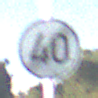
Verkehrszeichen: EndeGeschwindigkeit40
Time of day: MorningAfternoon
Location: Outdoor (Nature)
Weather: PartlyCloudy
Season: NotSpecified
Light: Natural